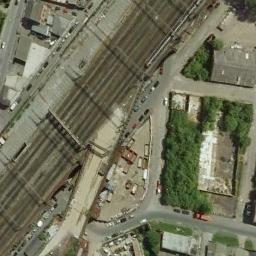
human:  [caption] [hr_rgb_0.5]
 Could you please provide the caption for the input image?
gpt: The railway is next to some trees and houses .

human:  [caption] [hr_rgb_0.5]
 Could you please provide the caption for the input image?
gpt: There is a train passing by in the picture .

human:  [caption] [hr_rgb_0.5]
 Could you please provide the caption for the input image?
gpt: These railways are flanked by some buildings .

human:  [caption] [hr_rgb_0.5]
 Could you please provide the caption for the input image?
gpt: Several buildings of different shapes are beside the railway .

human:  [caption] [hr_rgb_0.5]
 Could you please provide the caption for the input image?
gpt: There are some green trees and buildings beside the railway .